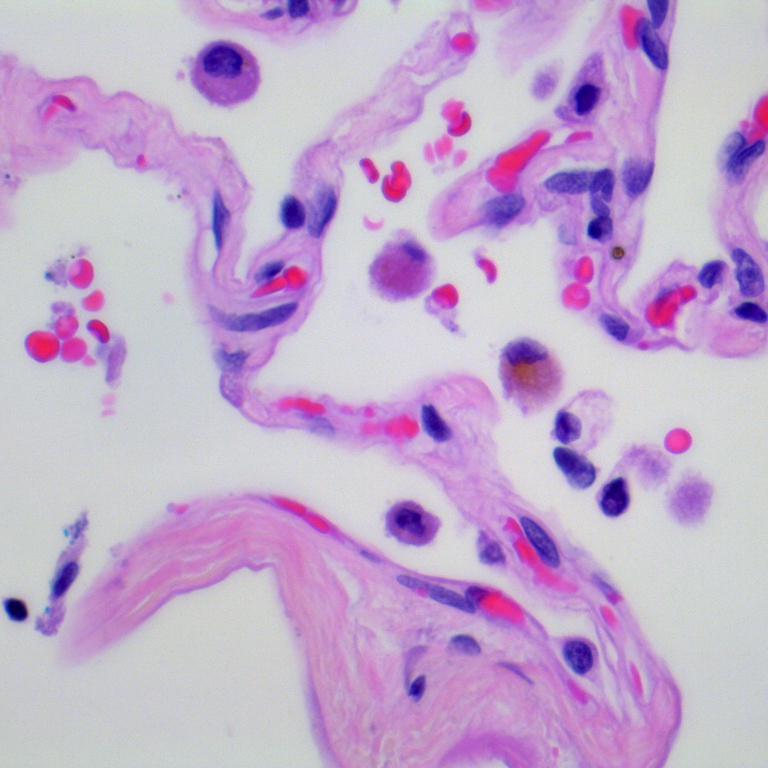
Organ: lung
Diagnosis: benign